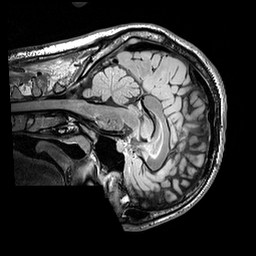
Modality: FLAIR
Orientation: sagittal
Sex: male
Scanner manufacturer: siemens
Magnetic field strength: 3 T
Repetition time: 5 s
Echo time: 0.395 s